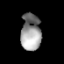
Tissue: prostate
Cell type: B cells
Senescence score: 0.7201
Nuclear area (px): 716
Mean DAPI intensity: 150.112